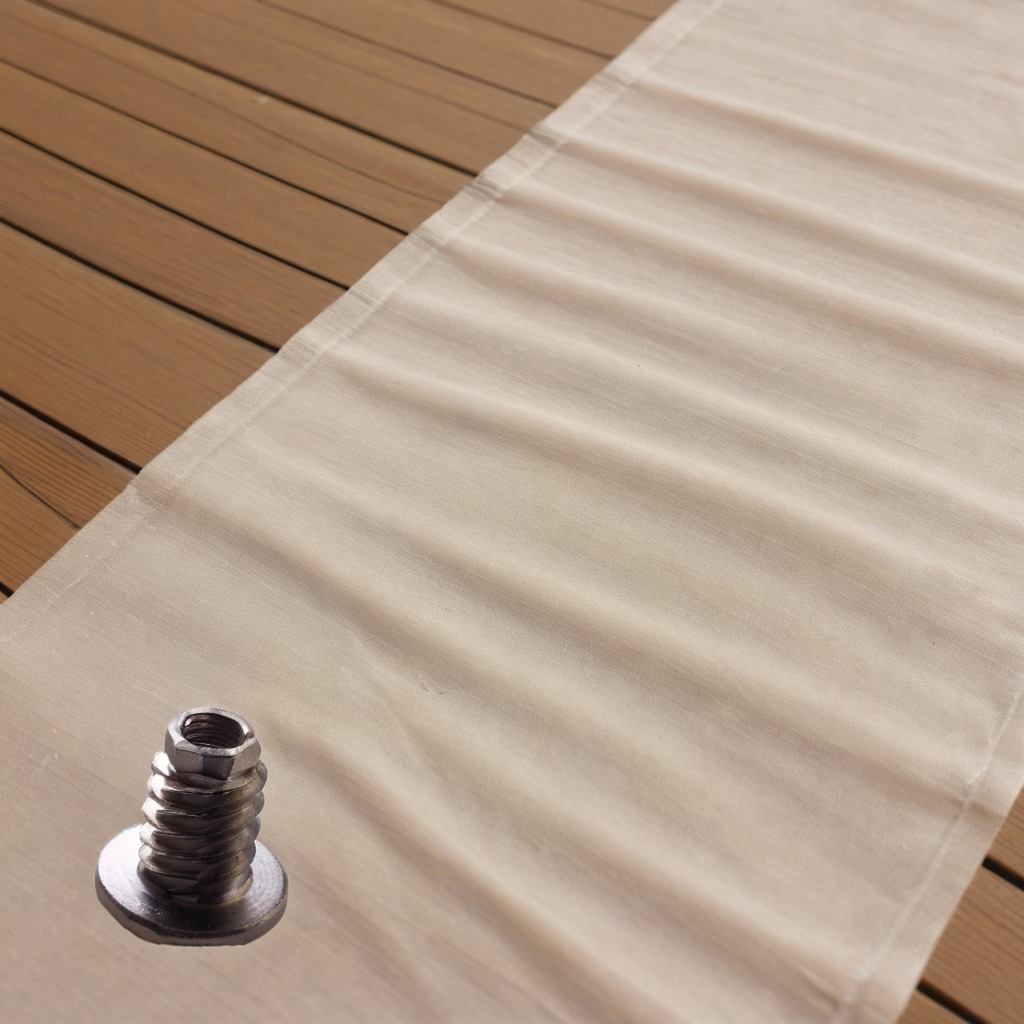
A metal screw is lying on a wooden table in an outdoor workshop during daytime bright natural light soft shadows worn but beneath the cloth.